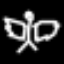
Label: angel